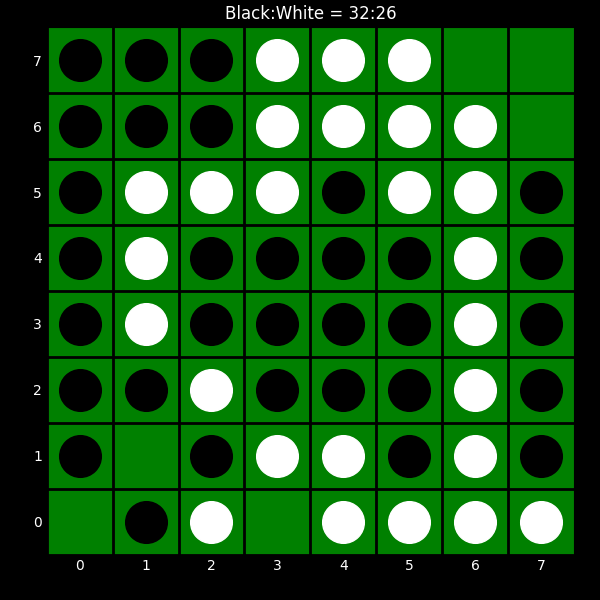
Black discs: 32
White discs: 26